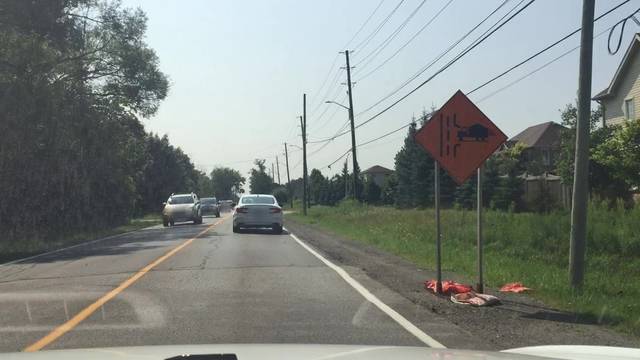
Region: Canada
Coordinates: 43.922, -78.82